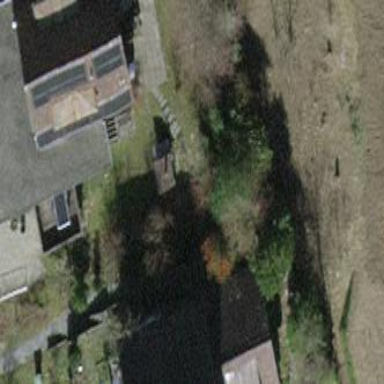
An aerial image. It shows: Detached building with gabled tile roof.